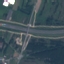
Land use / land cover: Highway